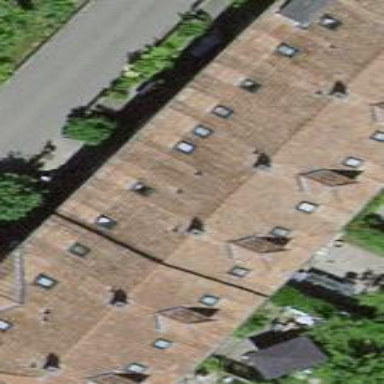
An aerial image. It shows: Residential building with gabled roof made of maroon roof tiles. The roof orientation is across.